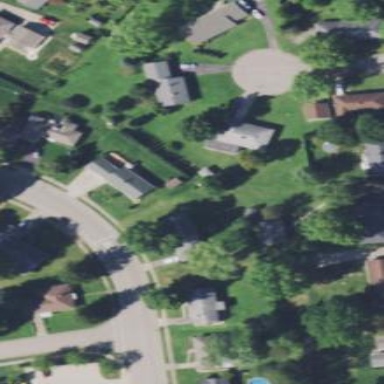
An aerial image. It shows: Residential area covered with grass.